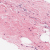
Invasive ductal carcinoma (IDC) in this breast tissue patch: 0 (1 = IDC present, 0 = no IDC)